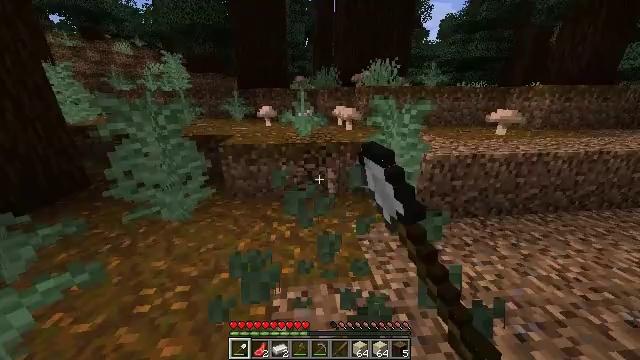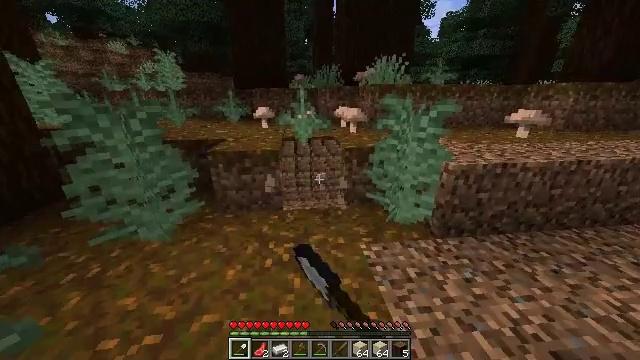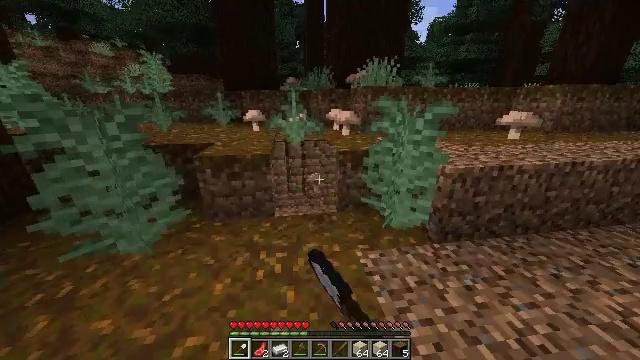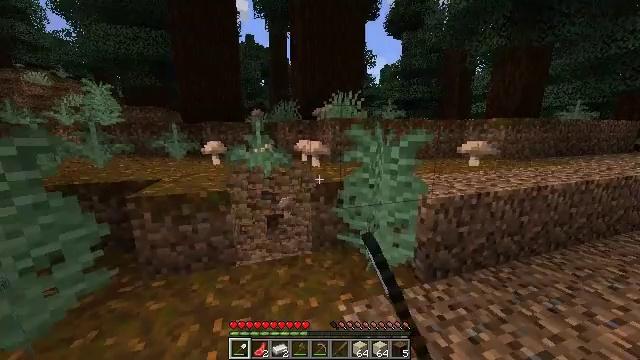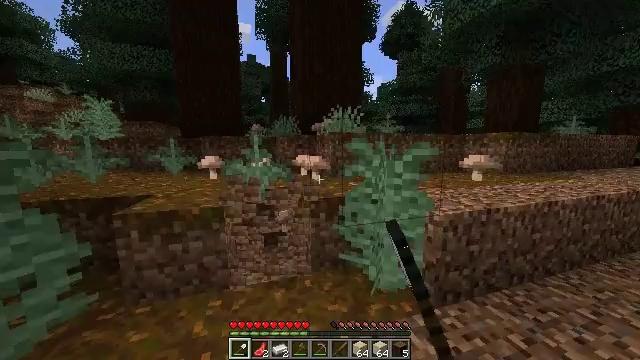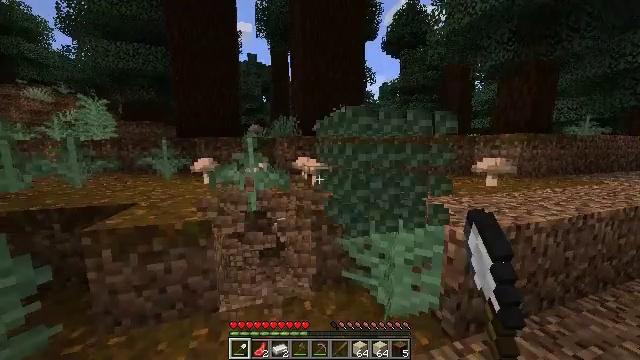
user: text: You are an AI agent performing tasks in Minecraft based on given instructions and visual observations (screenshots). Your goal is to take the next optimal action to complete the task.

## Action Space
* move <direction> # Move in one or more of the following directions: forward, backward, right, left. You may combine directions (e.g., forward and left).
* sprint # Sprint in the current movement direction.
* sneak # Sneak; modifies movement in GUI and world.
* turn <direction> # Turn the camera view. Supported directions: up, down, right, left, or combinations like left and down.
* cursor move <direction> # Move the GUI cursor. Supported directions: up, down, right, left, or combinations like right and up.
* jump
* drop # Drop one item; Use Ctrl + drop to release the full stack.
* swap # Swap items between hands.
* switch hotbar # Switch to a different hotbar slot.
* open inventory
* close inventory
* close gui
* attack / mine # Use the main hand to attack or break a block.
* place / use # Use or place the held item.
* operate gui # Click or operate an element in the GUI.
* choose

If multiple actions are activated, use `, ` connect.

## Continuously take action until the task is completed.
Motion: motion action
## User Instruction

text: Mine the podzol from the ground.
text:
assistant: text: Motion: move forward, sprint, attack / mine
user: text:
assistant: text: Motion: move forward, sprint, turn right
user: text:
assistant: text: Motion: move forward, sprint, turn right and up
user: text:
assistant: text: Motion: move forward, sprint, turn up
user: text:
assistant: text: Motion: move forward, attack / mine
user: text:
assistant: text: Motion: attack / mine